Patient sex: M
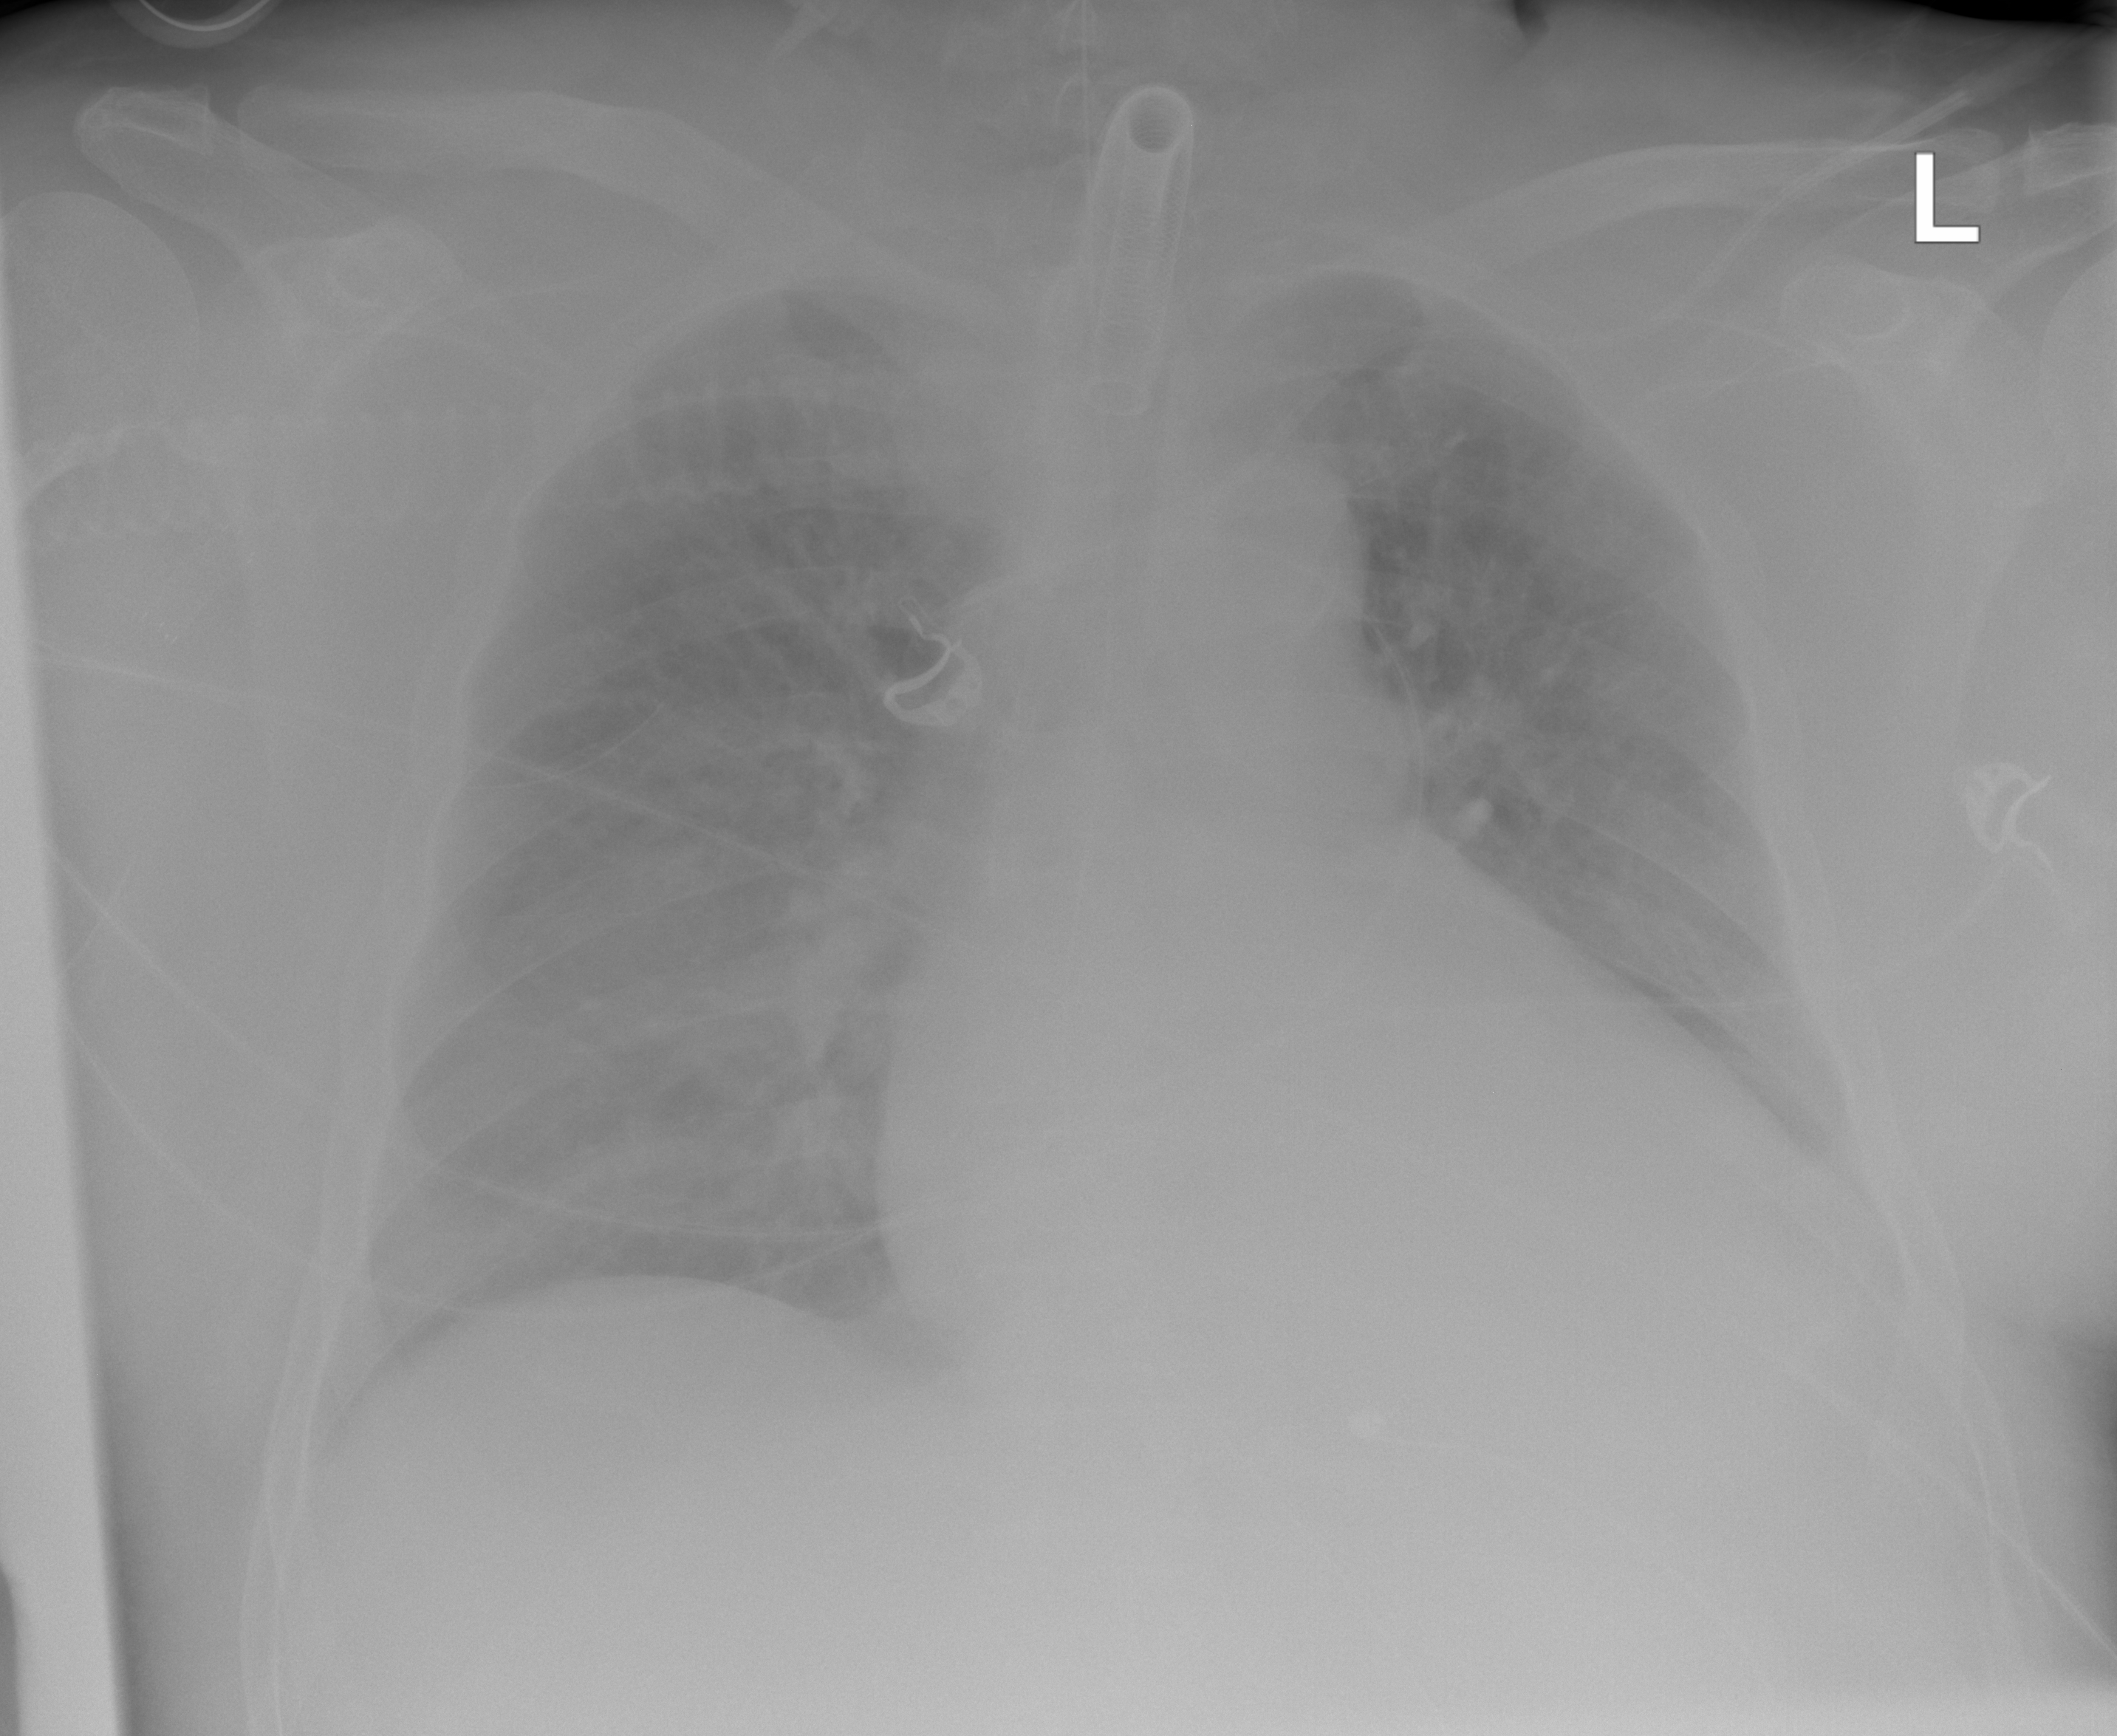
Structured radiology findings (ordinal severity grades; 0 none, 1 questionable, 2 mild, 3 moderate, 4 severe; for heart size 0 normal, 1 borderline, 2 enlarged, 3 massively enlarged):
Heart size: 2
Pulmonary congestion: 2
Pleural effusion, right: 2
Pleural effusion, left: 1
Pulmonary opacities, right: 0
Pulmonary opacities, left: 0
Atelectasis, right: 1
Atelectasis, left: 2